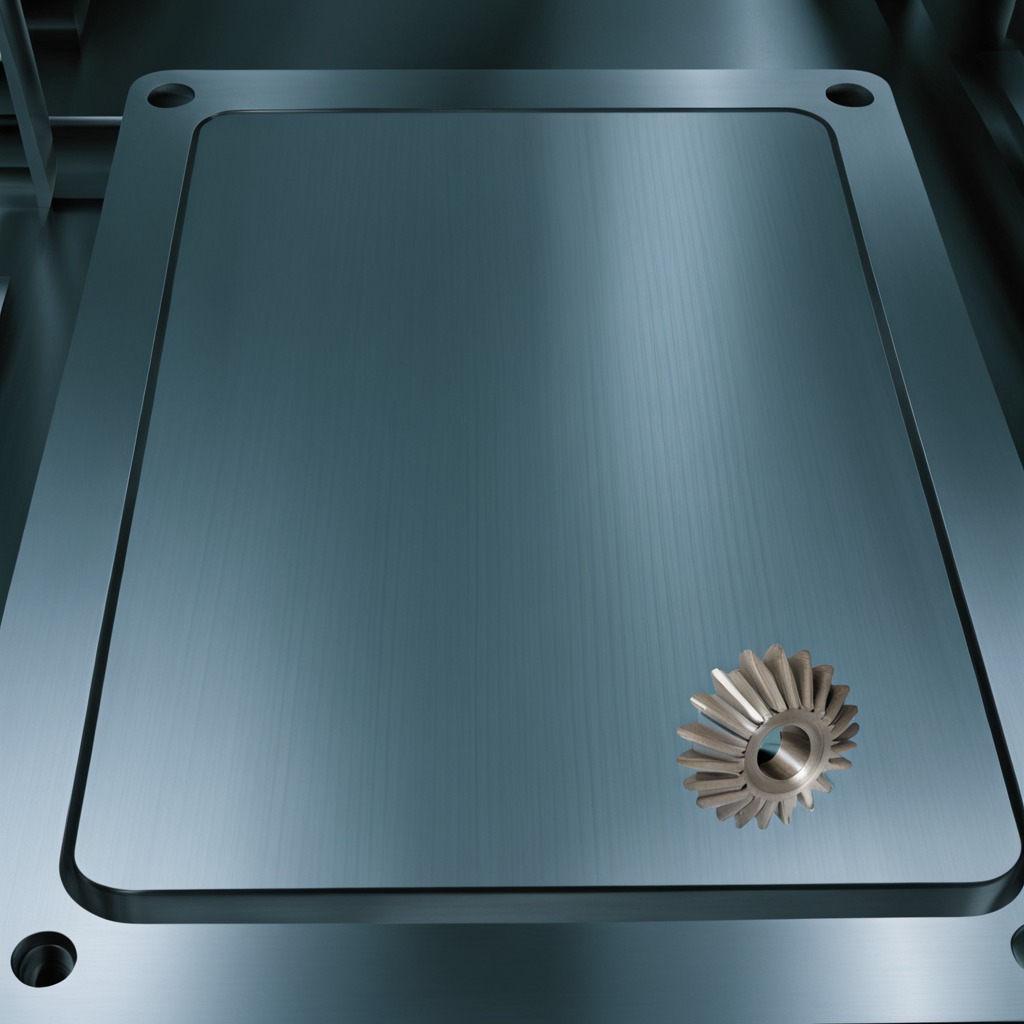
A steel gear with teeth is lying on a metal table in a machine shop under fluorescent lights.